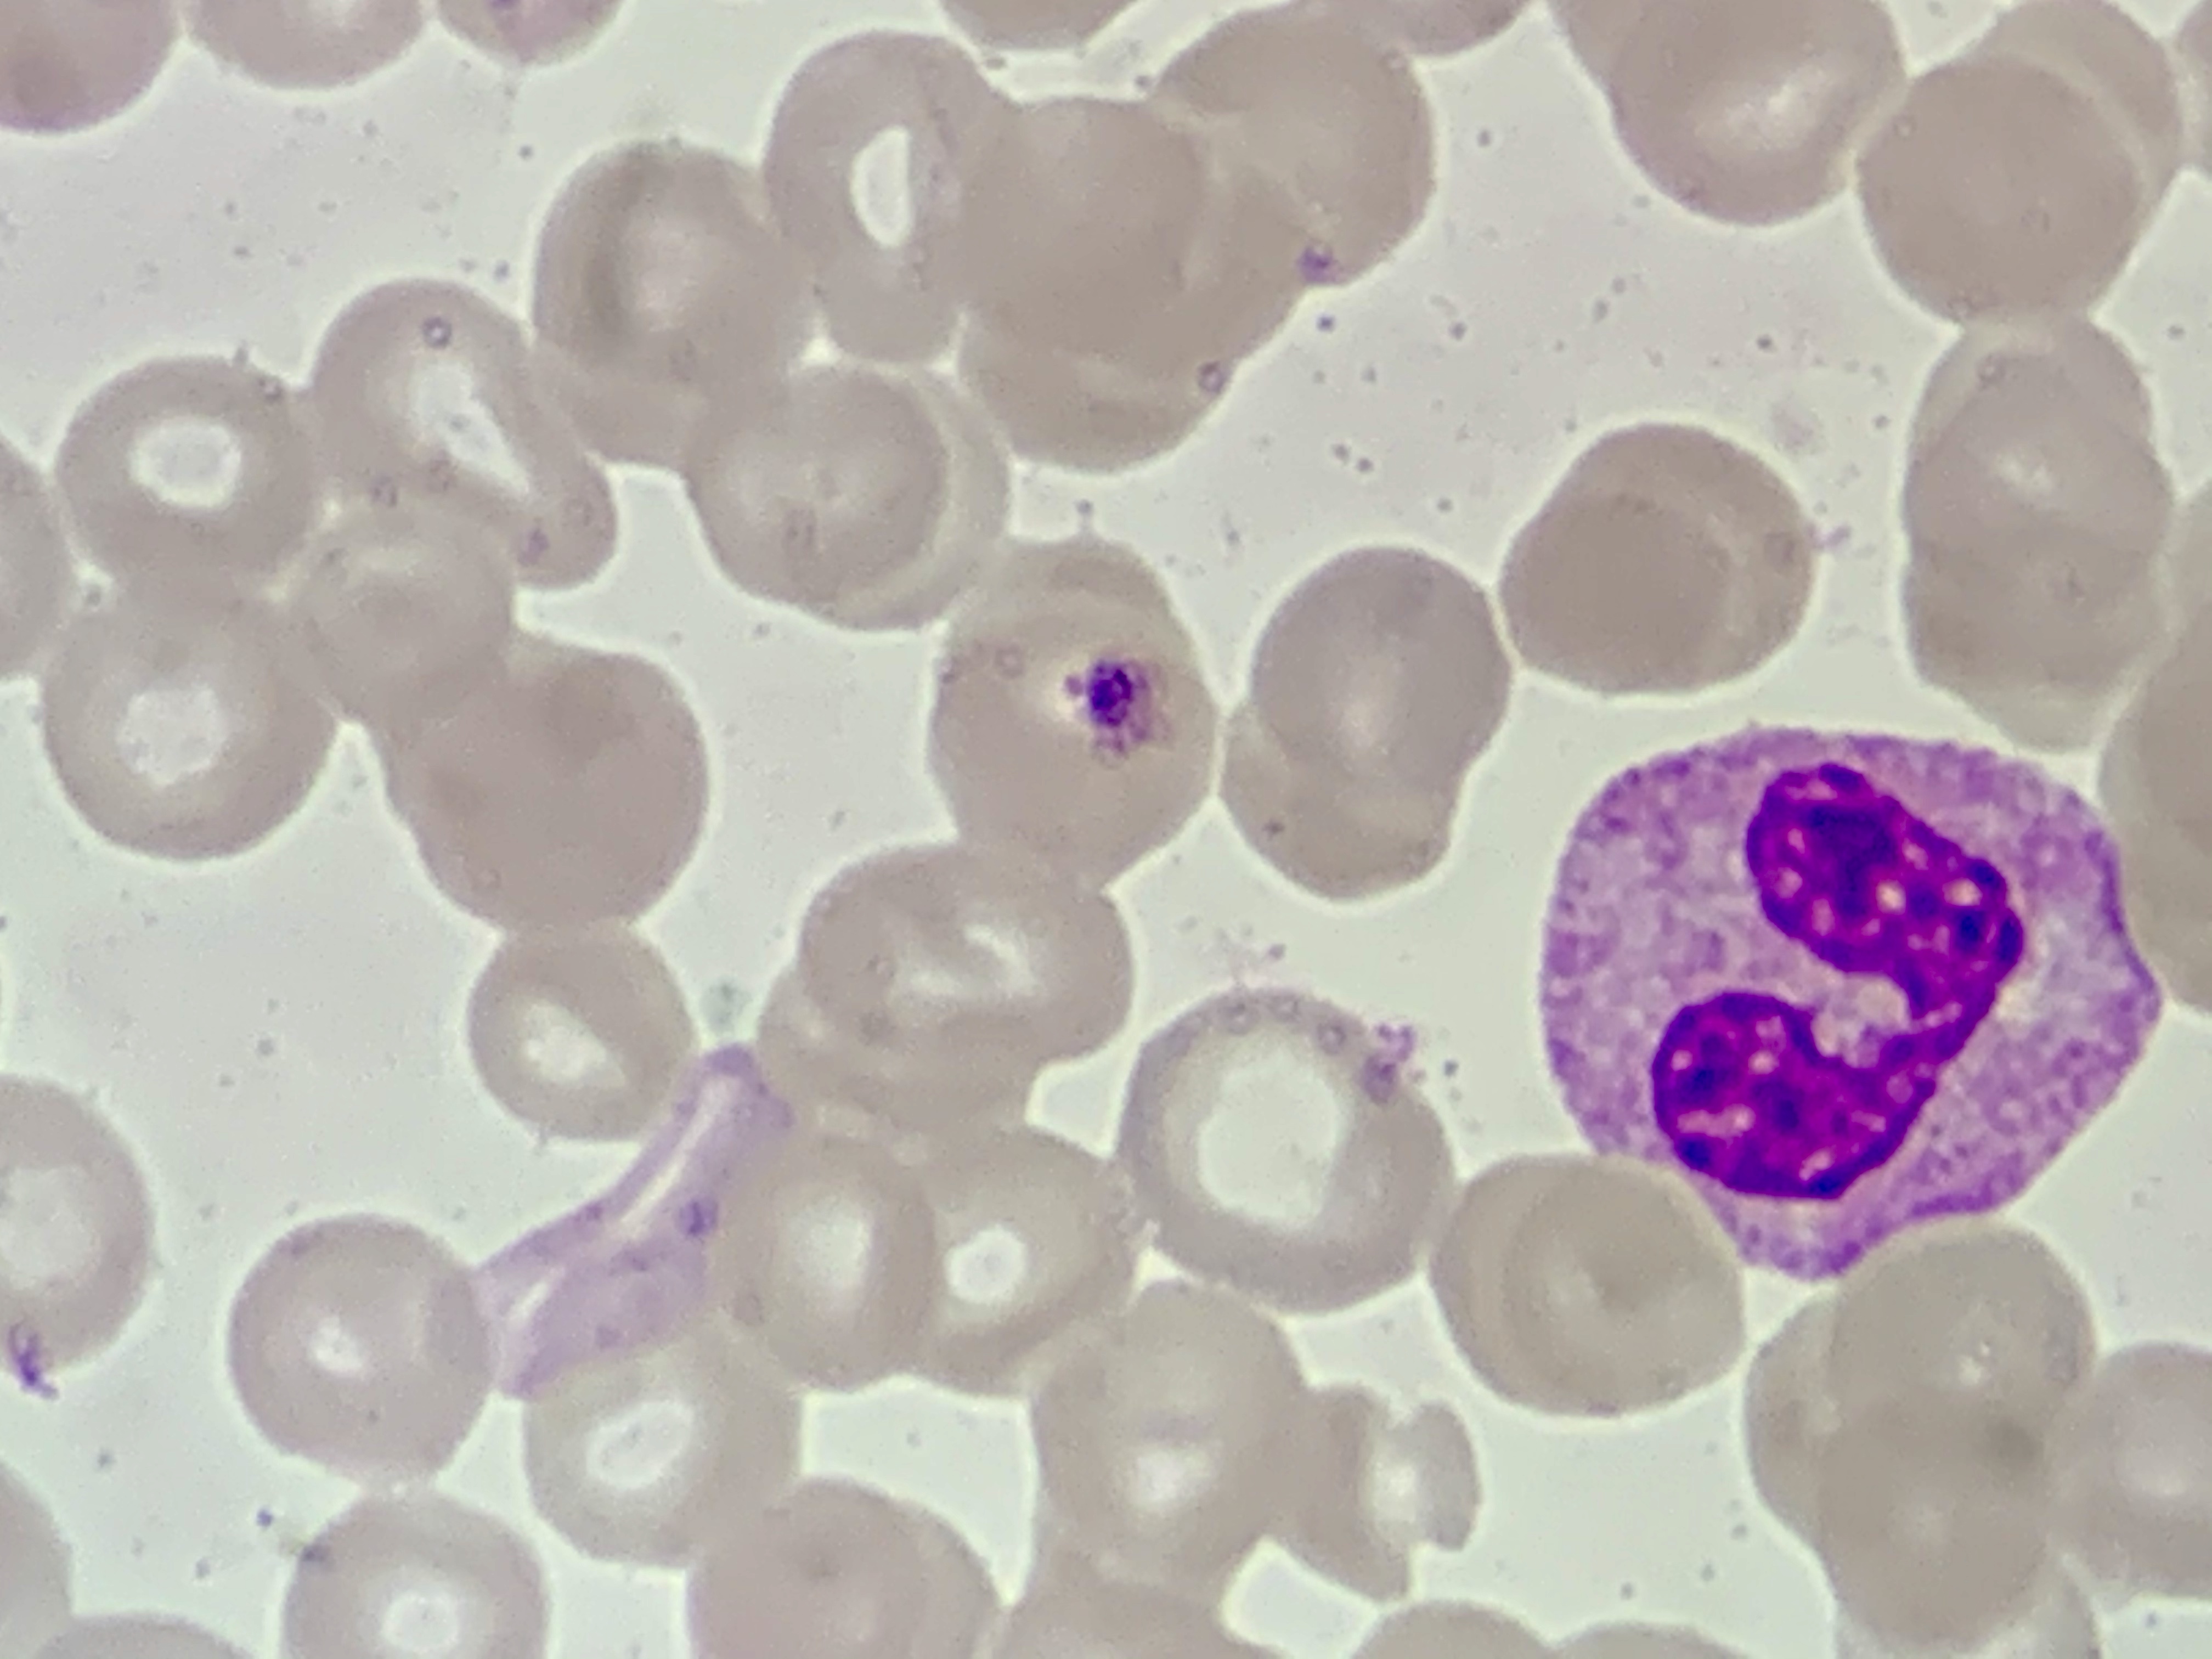
Cell type: NEUTROPHILS